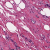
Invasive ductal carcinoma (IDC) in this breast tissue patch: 0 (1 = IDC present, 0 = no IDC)